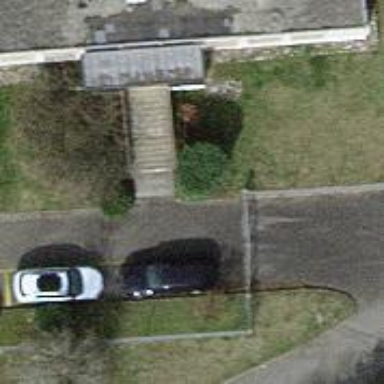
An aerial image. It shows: Gate.